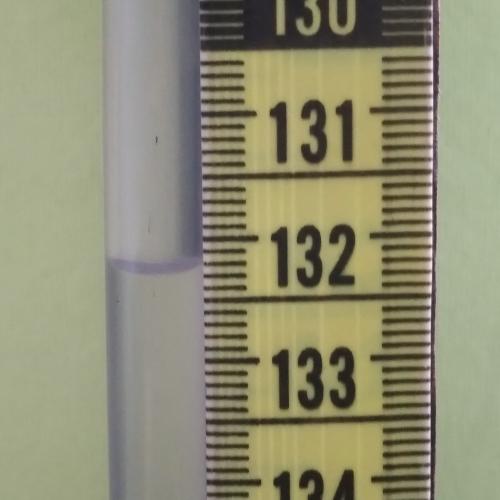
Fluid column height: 132.2 cm